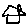
Label: house